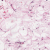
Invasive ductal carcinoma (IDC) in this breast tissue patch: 0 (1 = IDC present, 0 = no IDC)